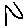
Label: zigzag